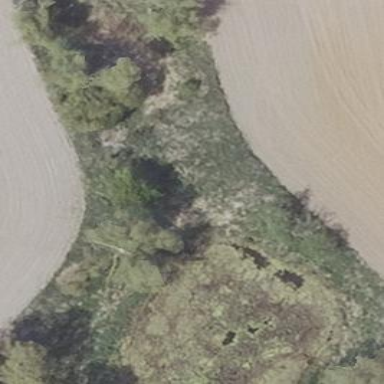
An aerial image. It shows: Patch of scrub vegetation.